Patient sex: M
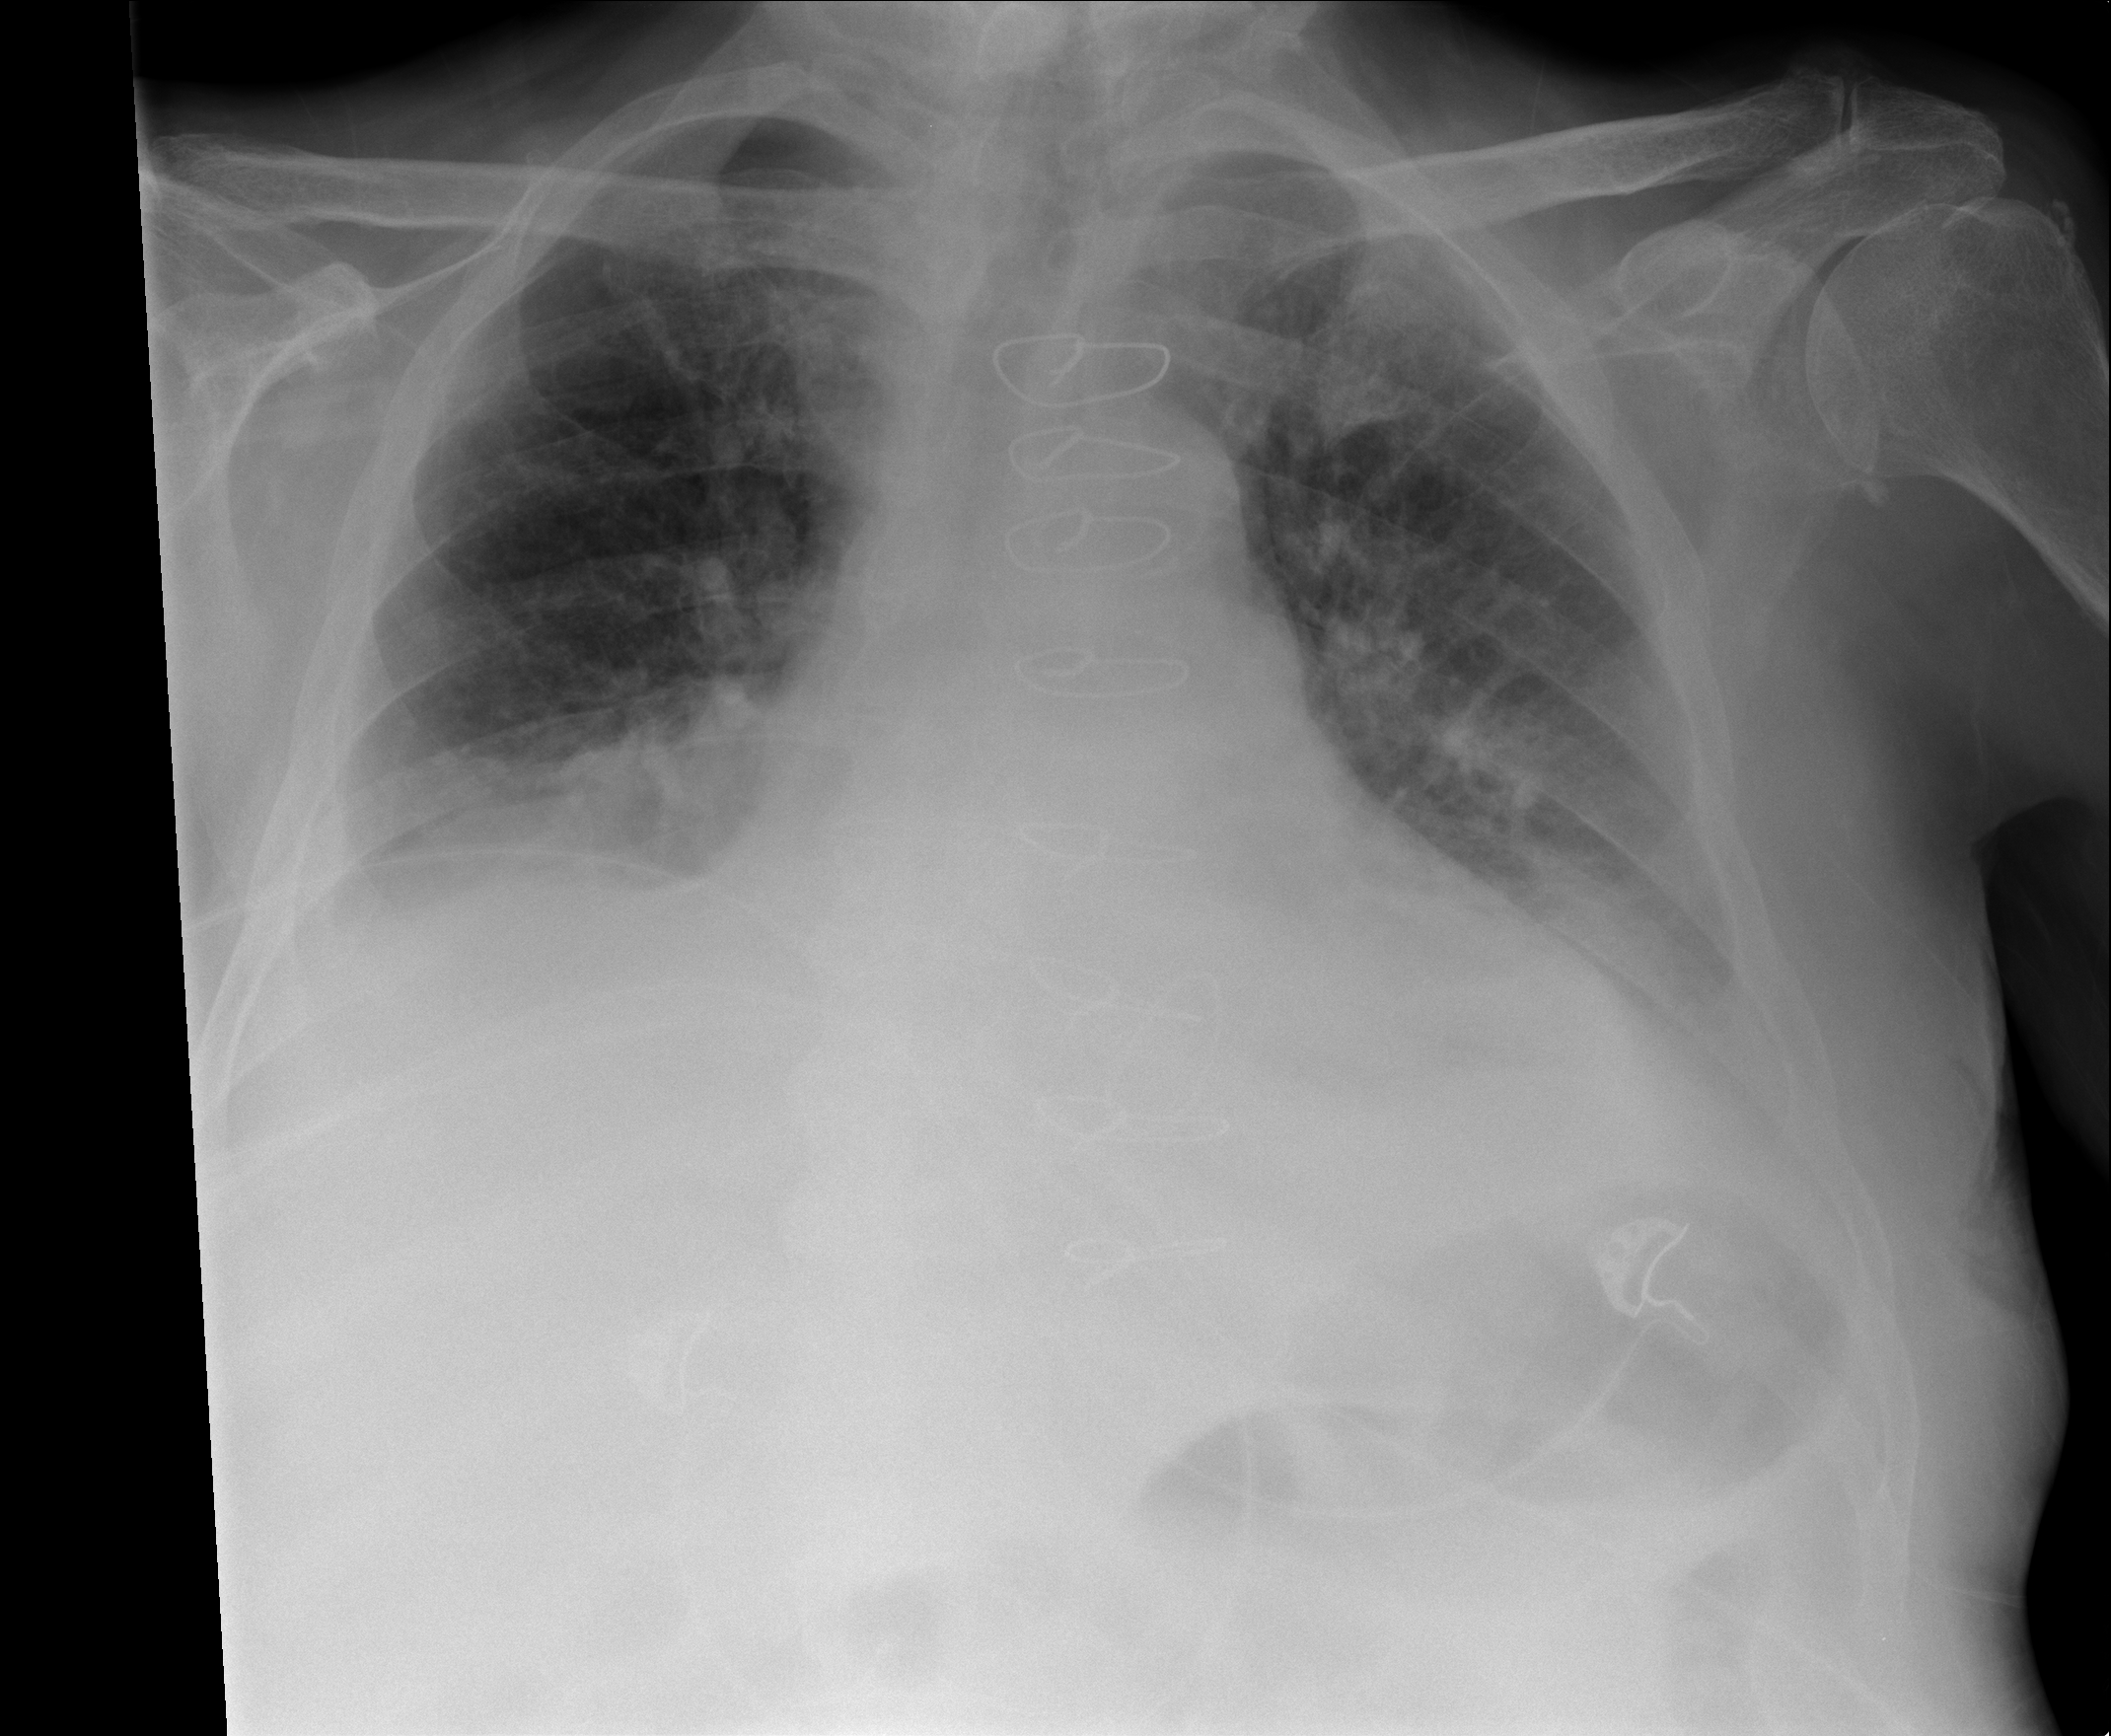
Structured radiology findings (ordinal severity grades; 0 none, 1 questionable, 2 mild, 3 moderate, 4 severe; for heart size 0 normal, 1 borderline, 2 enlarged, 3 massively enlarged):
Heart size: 2
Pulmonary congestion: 2
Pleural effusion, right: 2
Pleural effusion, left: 2
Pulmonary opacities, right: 2
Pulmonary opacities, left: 0
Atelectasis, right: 2
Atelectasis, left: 2